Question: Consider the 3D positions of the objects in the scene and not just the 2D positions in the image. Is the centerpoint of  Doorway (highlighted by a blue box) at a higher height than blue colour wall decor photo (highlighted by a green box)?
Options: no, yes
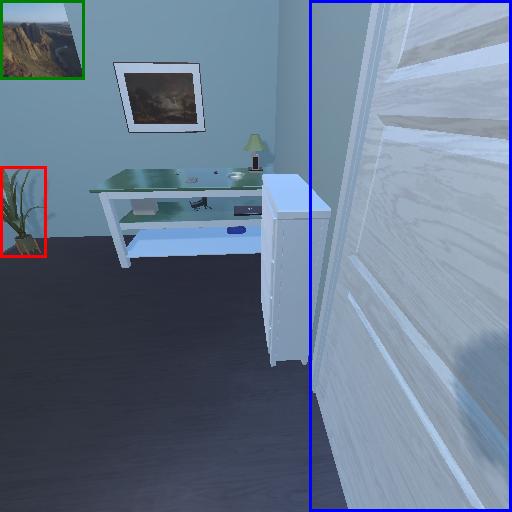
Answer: no